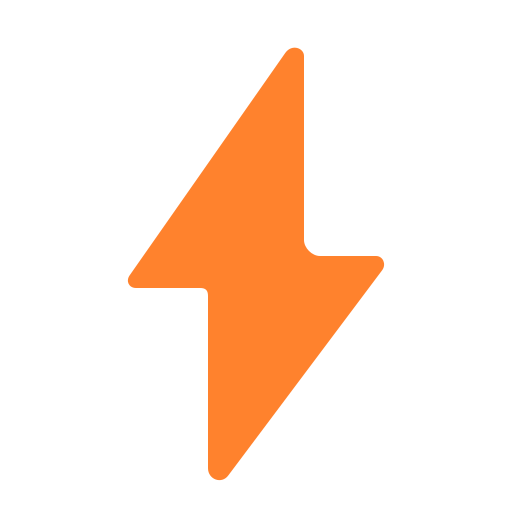
high voltage flat